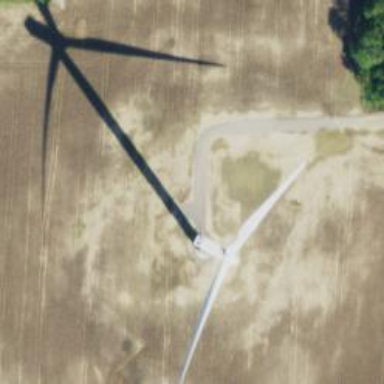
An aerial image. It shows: Wind generator with horizontal axis. The generator is wind turbine.